Aerial crown-view tile of a tropical tree (Barro Colorado Island, Panama), acquired 20240611:
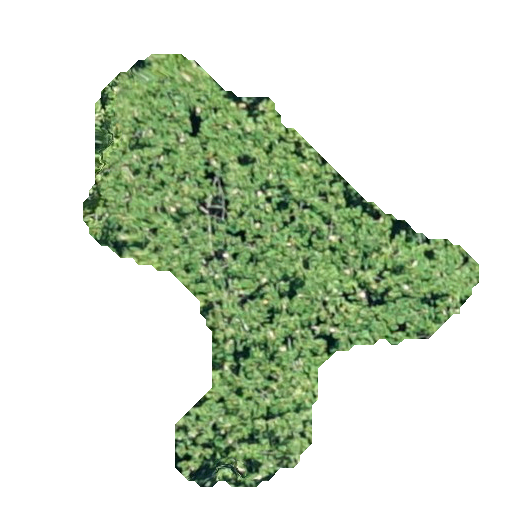
Species: Ochroma pyramidale
GBIF accepted scientific name: Ochroma pyramidale
Crown area: 131.004 m²